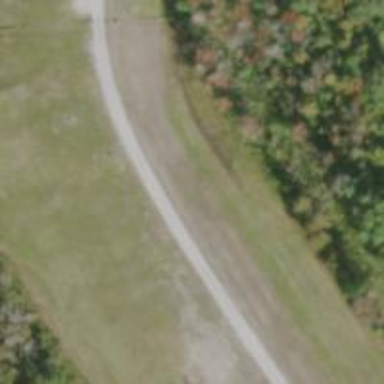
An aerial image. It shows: Track road with embankment.